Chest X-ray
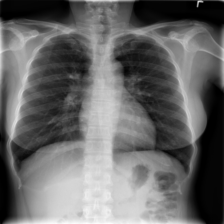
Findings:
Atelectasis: negative
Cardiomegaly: negative
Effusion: negative
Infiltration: negative
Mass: negative
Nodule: negative
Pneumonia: negative
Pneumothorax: negative
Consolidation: negative
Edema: negative
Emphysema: negative
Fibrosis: negative
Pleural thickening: negative
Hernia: negative